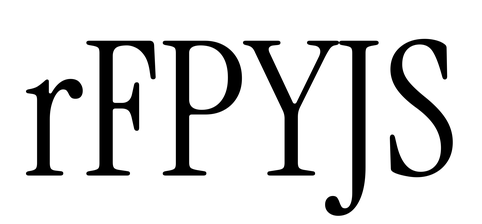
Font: InstrumentSerif-Regular